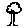
Label: tree